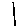
Label: line